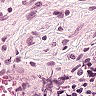
Metastatic tissue present: no